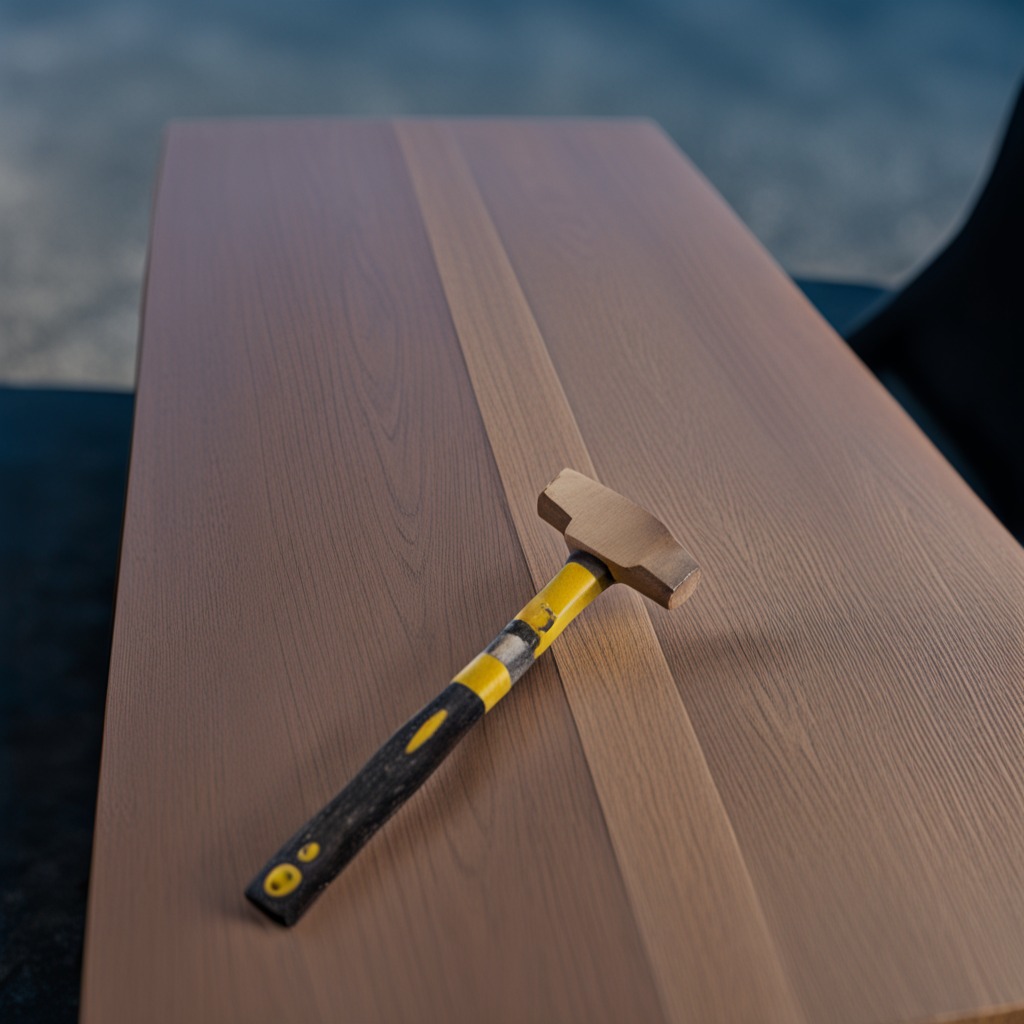
A hammer lying on a table in a small garage at twilight.